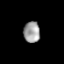
Tissue: prostate
Cell type: T cells
Senescence score: 0.3341
Nuclear area (px): 336
Mean DAPI intensity: 159.637